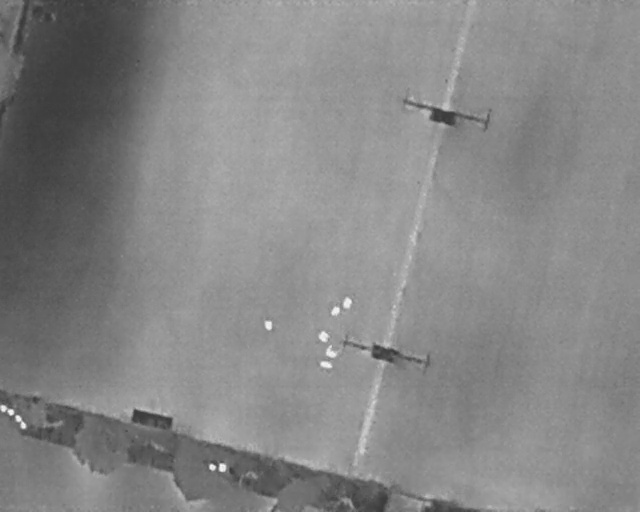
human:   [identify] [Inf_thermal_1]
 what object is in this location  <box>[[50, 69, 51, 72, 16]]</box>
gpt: <ref>1 small car at the bottom</ref>